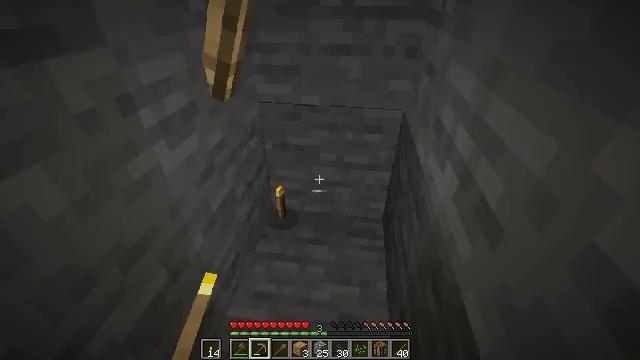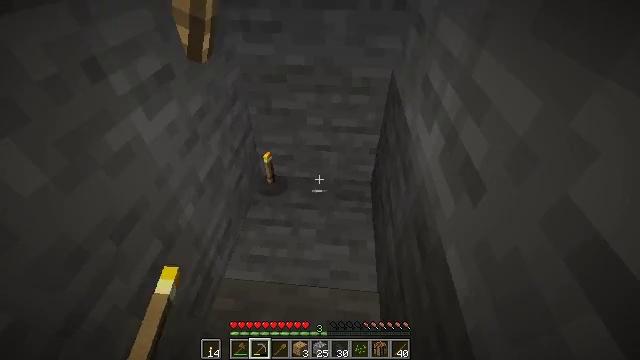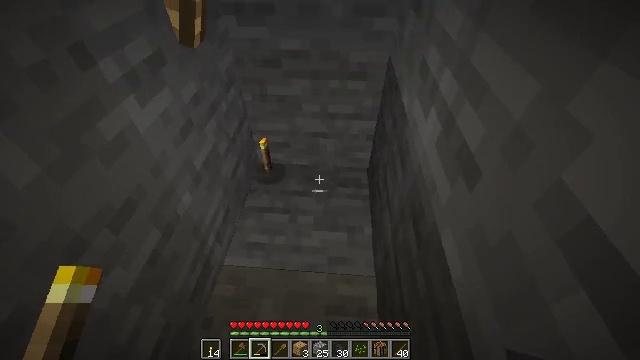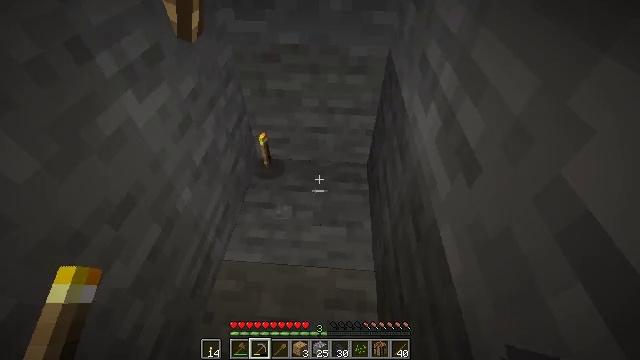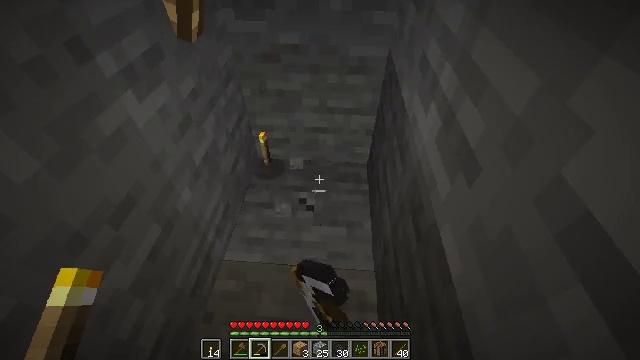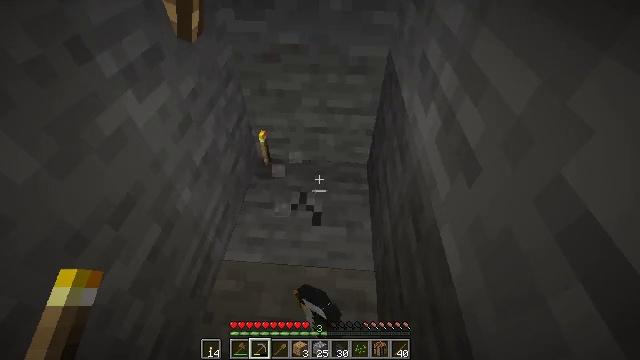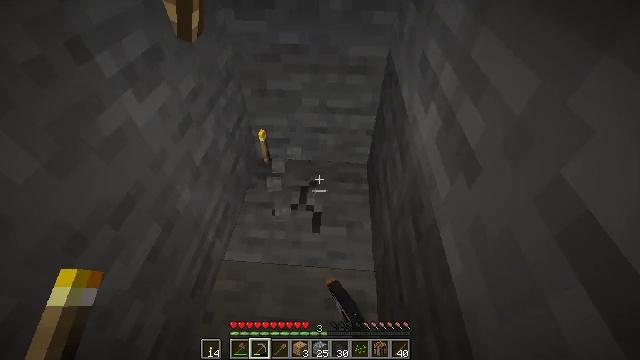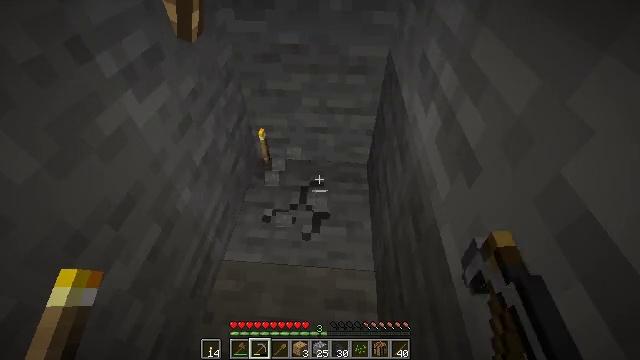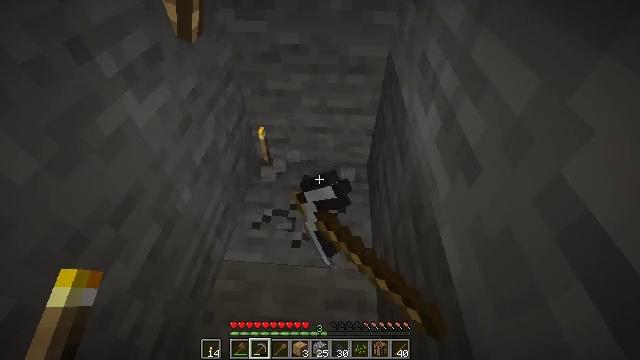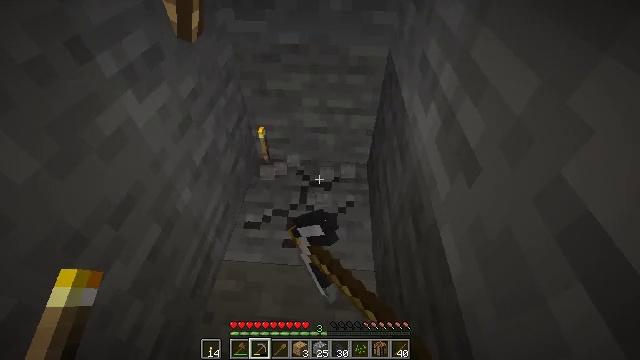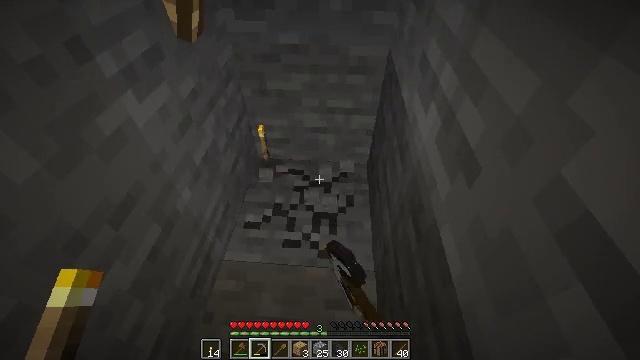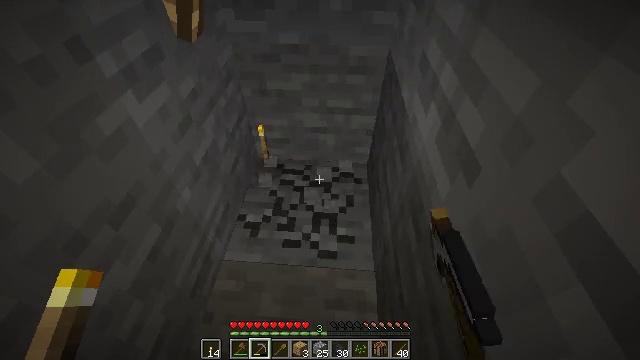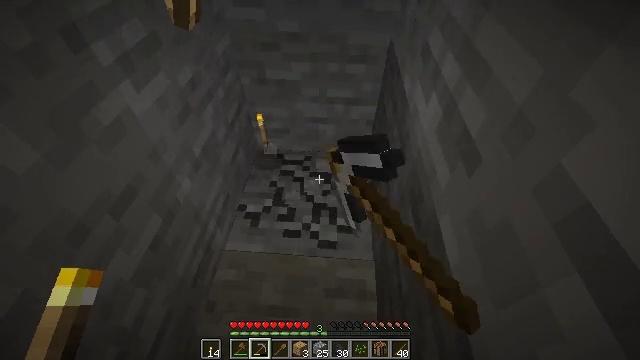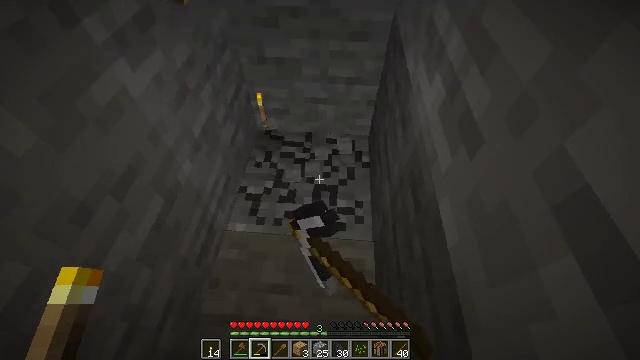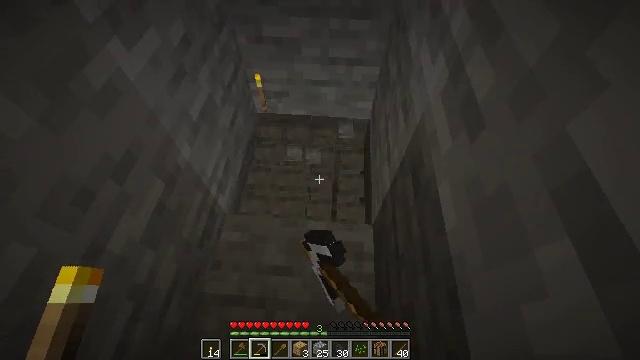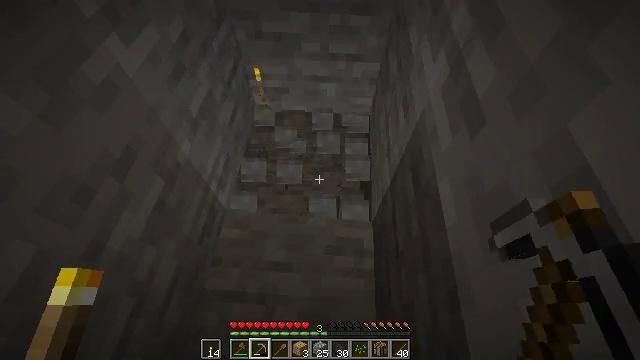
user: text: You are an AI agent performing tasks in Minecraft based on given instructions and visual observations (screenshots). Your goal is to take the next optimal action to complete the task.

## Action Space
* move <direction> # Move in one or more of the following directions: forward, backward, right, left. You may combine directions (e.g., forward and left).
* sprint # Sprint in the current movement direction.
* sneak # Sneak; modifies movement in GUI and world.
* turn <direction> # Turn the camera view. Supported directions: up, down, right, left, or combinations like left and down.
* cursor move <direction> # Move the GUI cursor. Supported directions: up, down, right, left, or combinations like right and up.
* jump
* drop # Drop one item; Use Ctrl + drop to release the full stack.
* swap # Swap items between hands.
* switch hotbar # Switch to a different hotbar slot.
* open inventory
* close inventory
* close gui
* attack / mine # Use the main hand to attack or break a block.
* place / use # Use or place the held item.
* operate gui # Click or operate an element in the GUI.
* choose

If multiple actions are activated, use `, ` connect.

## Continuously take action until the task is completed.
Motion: motion action
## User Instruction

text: Mine stone underground.
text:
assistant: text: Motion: turn right and down
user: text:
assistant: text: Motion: turn down
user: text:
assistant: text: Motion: turn down, attack / mine
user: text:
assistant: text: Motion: attack / mine
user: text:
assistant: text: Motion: attack / mine
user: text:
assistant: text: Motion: attack / mine
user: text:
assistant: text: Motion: attack / mine
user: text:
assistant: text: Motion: attack / mine
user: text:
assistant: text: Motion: attack / mine
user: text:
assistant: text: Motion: attack / mine
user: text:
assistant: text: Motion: attack / mine
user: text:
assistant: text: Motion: turn down, attack / mine
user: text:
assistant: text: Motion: turn down, attack / mine
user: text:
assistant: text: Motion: turn down, attack / mine
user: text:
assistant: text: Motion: attack / mine
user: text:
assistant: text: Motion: attack / mine
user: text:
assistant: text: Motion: attack / mine
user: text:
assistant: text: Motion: attack / mine
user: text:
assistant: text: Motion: attack / mine
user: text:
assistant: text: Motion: move forward, attack / mine
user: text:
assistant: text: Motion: move forward, attack / mine
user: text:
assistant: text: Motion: move forward, turn right and down
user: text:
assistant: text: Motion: move forward and move left, turn right and down
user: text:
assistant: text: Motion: move forward and move left, turn right and down
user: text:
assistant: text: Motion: move forward and move left, turn right and up
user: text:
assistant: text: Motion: move left, turn right and up
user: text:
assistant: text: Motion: move left, turn right
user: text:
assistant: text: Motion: move back and move left, turn right and up
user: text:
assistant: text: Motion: move back, turn right and up
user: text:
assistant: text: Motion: move back, turn right